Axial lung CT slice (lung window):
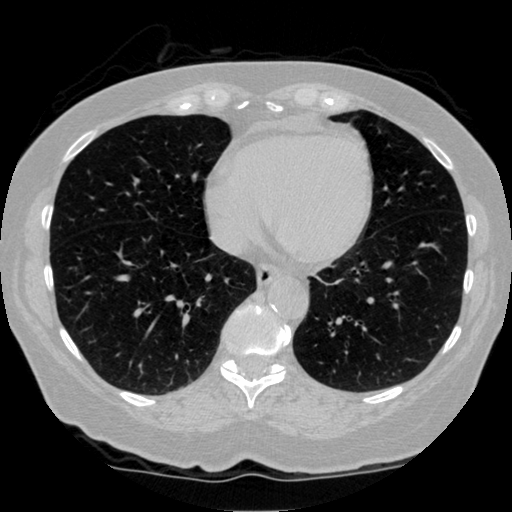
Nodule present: no